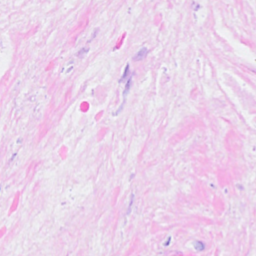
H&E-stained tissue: Breast